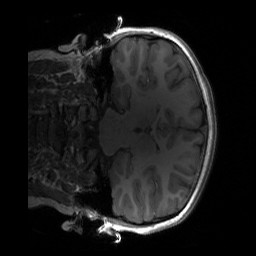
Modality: T1w
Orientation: coronal
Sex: female
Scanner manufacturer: siemens
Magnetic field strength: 3 T
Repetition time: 1.9 s
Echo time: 0.00243 s